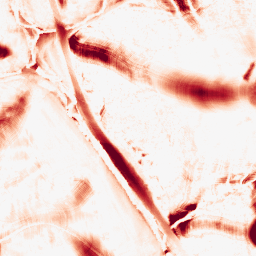
Category: morphological
Decomposition family: morphological_ellipse
Decomposition parameters: operation: opening
width: 50
height: 50
Upsampling method: edge_directed
Upsampling parameters: scale: 4
Upsampling scale: 4